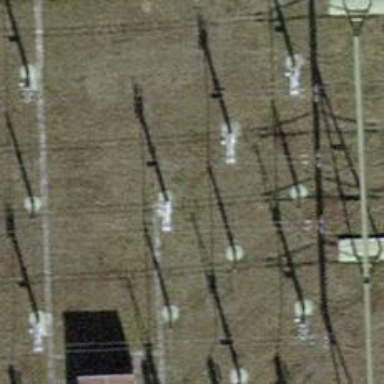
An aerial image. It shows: Switch used for power control.